Question: My ASP.Net Menu & associated MenuItems are not rendering correctly in Chrome. That is to say, they are all rendering simultaneously, in sequential order down the page, rather than as drop-down menus.
They work normally when I run the page from the solution (including in Chrome), but when I deploy it to the test server, the nested nature of the menus are lost. In my example, "Admin Maintenance," "Grid Maintenance," "Today Screen" and "Setup should all be items under the "Admin" menu, and the last 3 should be items under "Setup." They are setup correctly and, as mentioned before, they work fine when run from within VS.
A screenshot:

My code:
'''
<asp:Menu ID="Menu1" runat="server" CssClass="menu"
EnableViewState="False" IncludeStyleBlock="False" Orientation="Horizontal" StaticDisplayLevels="1">
<Items>
<asp:MenuItem Text="PTS Home" Value="PTS Main" NavigateUrl="Default.aspx">
</asp:MenuItem>
<asp:MenuItem Text="Admin" Value="Admin">
<asp:MenuItem Text="Admin Maintenance" Value="Admin_Admin Maintenance" NavigateUrl="~/Secure/Admin/AdminMaintenance.aspx">
</asp:MenuItem>
<asp:MenuItem Text="Grid Maintenance" Value="Admin_Grid Maintenance" NavigateUrl="~/Secure/Admin/GridMaintenance.aspx">
</asp:MenuItem>
<asp:MenuItem Text="Today Screen" Value="Admin_Today Screen" NavigateUrl="~/Secure/Admin/TodayScreen.aspx">
</asp:MenuItem>
<asp:MenuItem Text="Setup" Value="Admin_Setup">
<asp:MenuItem Text="Reserve Owner Codes" Value="Admin_Setup_Reserve Owner Codes"
NavigateUrl="~/Secure/Admin/MaintainOwnerCodes.aspx"></asp:MenuItem>
<asp:MenuItem Text="Reserve Product Codes" Value="Admin_Setup_Reserve Product Codes"
NavigateUrl="~/Secure/Admin/MaintainProductCodes.aspx"></asp:MenuItem>
<asp:MenuItem Text="Enter New Grade" Value="Admin_Setup_Enter New Grade" NavigateUrl="~/Secure/Admin/MaintainGrades.aspx">
</asp:MenuItem>
</asp:MenuItem>
</asp:MenuItem>
... //Other items
</Items>
</Menu>
'''
The weirdest/most annoying thing is that on the production server, when I first load the page, it does this, but I leave & come back, it fixes itself. On the test server, it just stays broken.
Also, this behavior occurs in IE 8, as well, though I suspect that that's a red herring, and none of my users use IE 8, anyway.
I've included the IIS keyword, as I have a feeling that this is more a server issue than a code issue, but I'm not certain. I'm not certain which version of Windows Server/IIS we run, & our server admin is out at the moment. I'll update the question later when I have that info, but I was hoping that there might be an answer anyway.
Windows Server 2008 R2 SP1, IIS7.
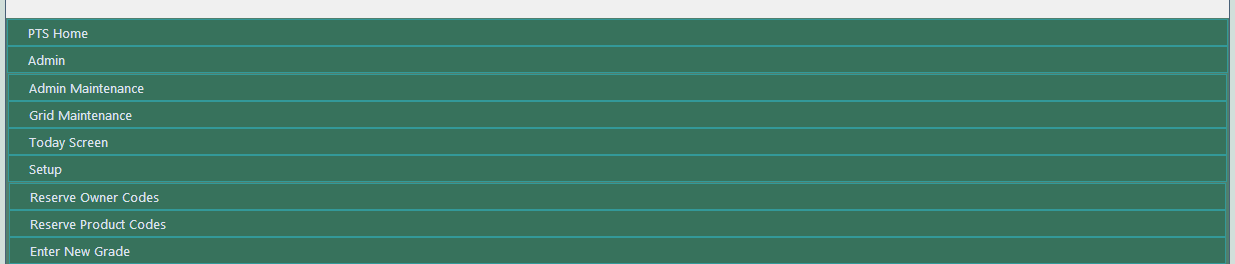
Answer: Figured out what was going on. Came upon it somewhat by accident.
The page uses mixed content (the menu itself being unsecure content). Chrome automatically blocks unsecure content on mixed pages, displaying a shield in the address bar. Click the shield, tell it to load unsecure content, and bam - no more weird behavior.
<URL>
Of course, I should probably just fix the menu to be secure, but this at least tells me what was going on, and help others with similar problems.